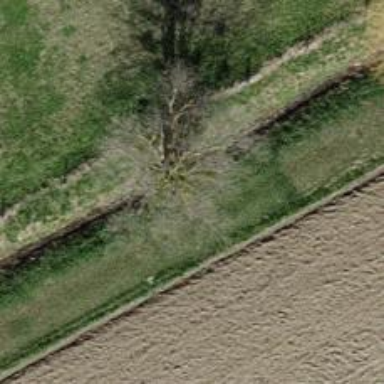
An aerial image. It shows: Beautiful tree in nature.